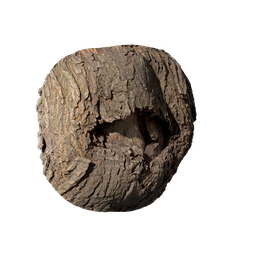
Label: nature